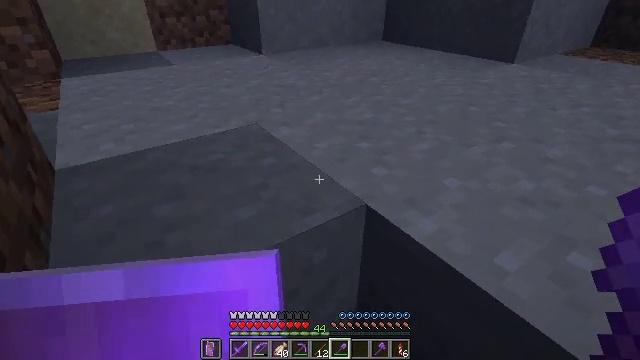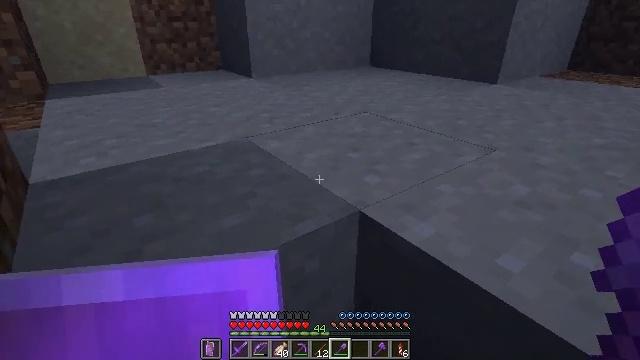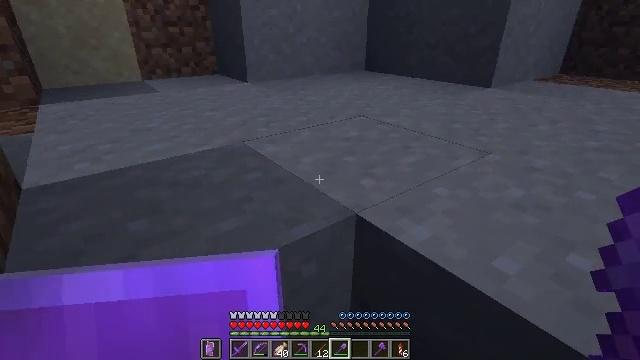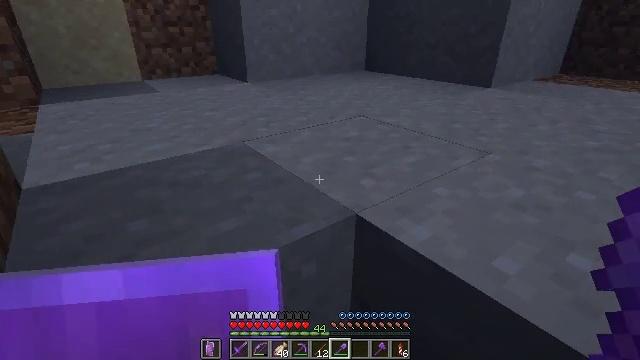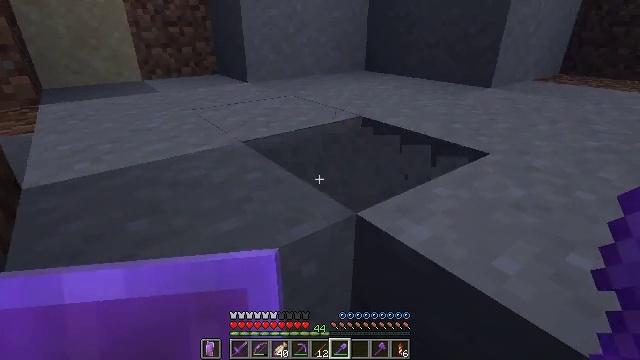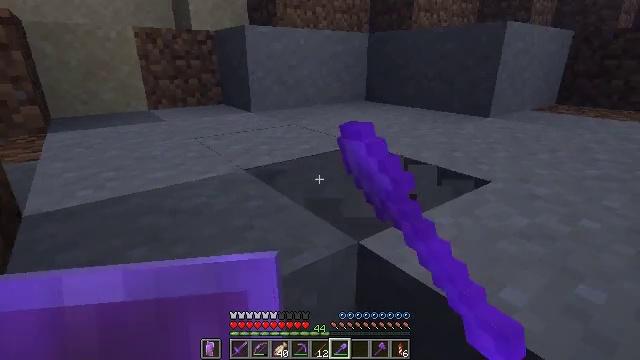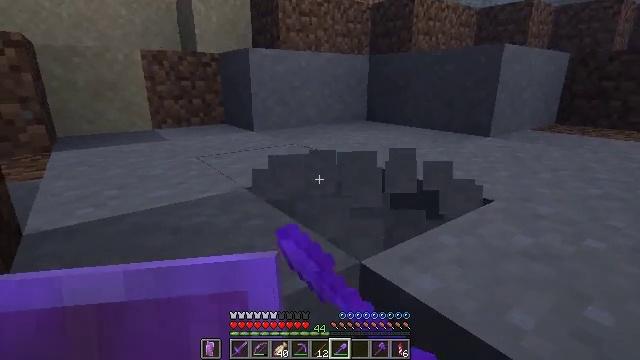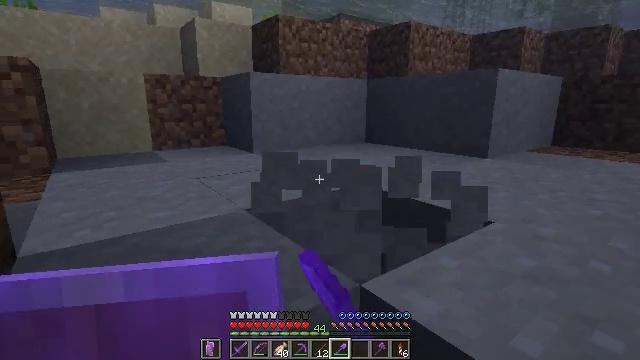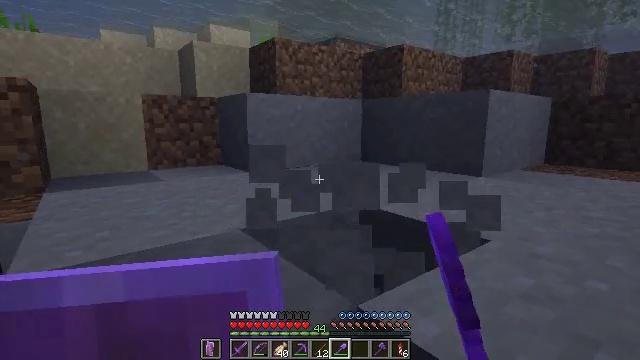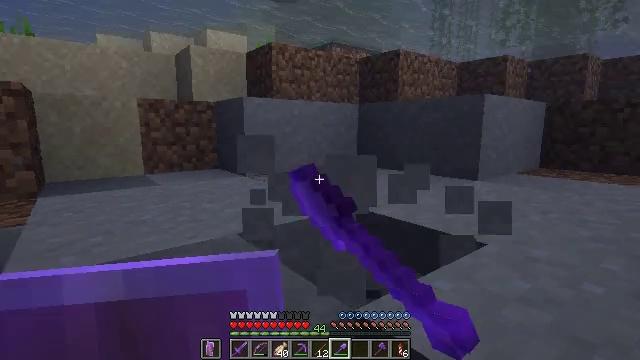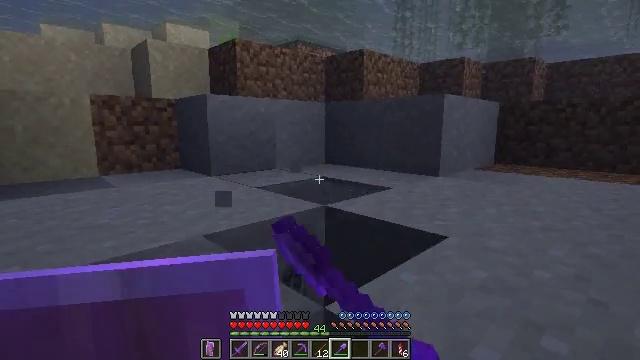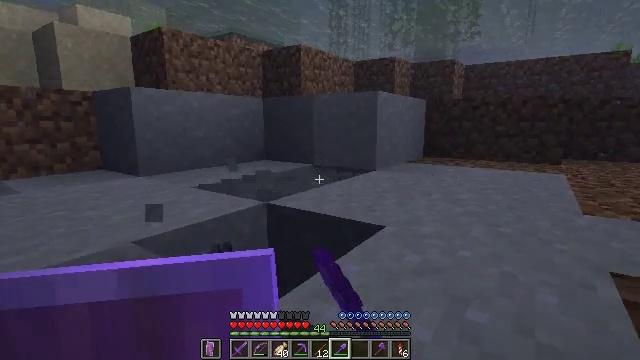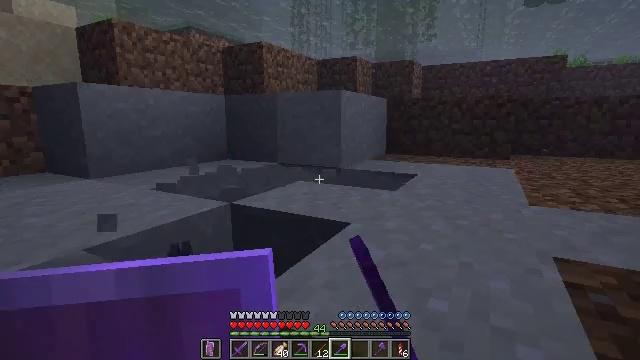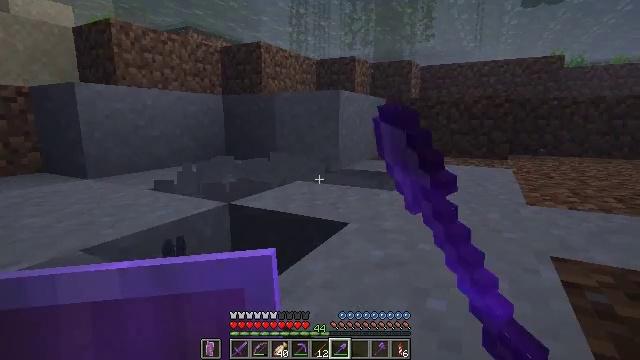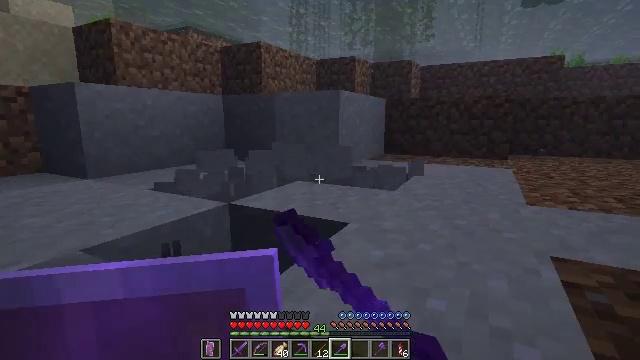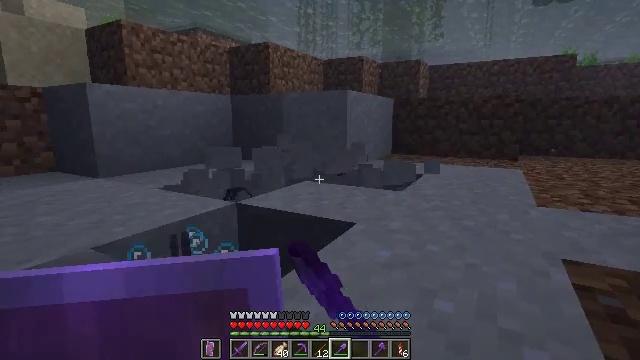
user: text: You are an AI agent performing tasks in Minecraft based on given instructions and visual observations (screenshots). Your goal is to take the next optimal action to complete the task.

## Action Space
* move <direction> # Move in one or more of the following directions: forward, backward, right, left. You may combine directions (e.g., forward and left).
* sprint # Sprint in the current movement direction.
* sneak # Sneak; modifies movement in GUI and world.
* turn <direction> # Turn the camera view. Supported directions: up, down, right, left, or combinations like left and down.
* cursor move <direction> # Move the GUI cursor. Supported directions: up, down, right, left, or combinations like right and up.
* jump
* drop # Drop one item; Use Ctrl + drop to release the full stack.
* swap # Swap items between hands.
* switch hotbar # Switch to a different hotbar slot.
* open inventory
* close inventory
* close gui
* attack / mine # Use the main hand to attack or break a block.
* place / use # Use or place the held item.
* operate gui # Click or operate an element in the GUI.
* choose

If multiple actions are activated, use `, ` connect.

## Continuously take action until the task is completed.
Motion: motion action
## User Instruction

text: Attack the clay block to obtain it.
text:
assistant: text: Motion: turn right and up
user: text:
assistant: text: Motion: no_op
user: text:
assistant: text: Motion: no_op
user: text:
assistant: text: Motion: attack / mine
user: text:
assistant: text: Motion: turn up, attack / mine
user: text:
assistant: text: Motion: turn up, attack / mine
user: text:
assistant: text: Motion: turn up, attack / mine
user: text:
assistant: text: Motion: turn up, attack / mine
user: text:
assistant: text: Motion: attack / mine
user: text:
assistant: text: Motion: turn right, attack / mine
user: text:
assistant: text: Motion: turn right, attack / mine
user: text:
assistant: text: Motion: turn right, attack / mine
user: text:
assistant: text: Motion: attack / mine
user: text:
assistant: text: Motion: attack / mine
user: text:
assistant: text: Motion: turn left, attack / mine
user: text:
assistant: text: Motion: turn left
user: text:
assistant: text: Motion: turn left and down
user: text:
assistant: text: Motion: turn left
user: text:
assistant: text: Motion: no_op
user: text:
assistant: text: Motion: no_op
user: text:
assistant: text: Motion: turn right and down
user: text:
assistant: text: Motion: turn right and down
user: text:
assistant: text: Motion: turn right
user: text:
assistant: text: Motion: turn right
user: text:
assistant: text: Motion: no_op
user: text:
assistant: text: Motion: turn right and up
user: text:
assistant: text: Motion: attack / mine
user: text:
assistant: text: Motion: attack / mine
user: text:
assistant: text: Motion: attack / mine
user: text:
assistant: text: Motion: attack / mine